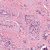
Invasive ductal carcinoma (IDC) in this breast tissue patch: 1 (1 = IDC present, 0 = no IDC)